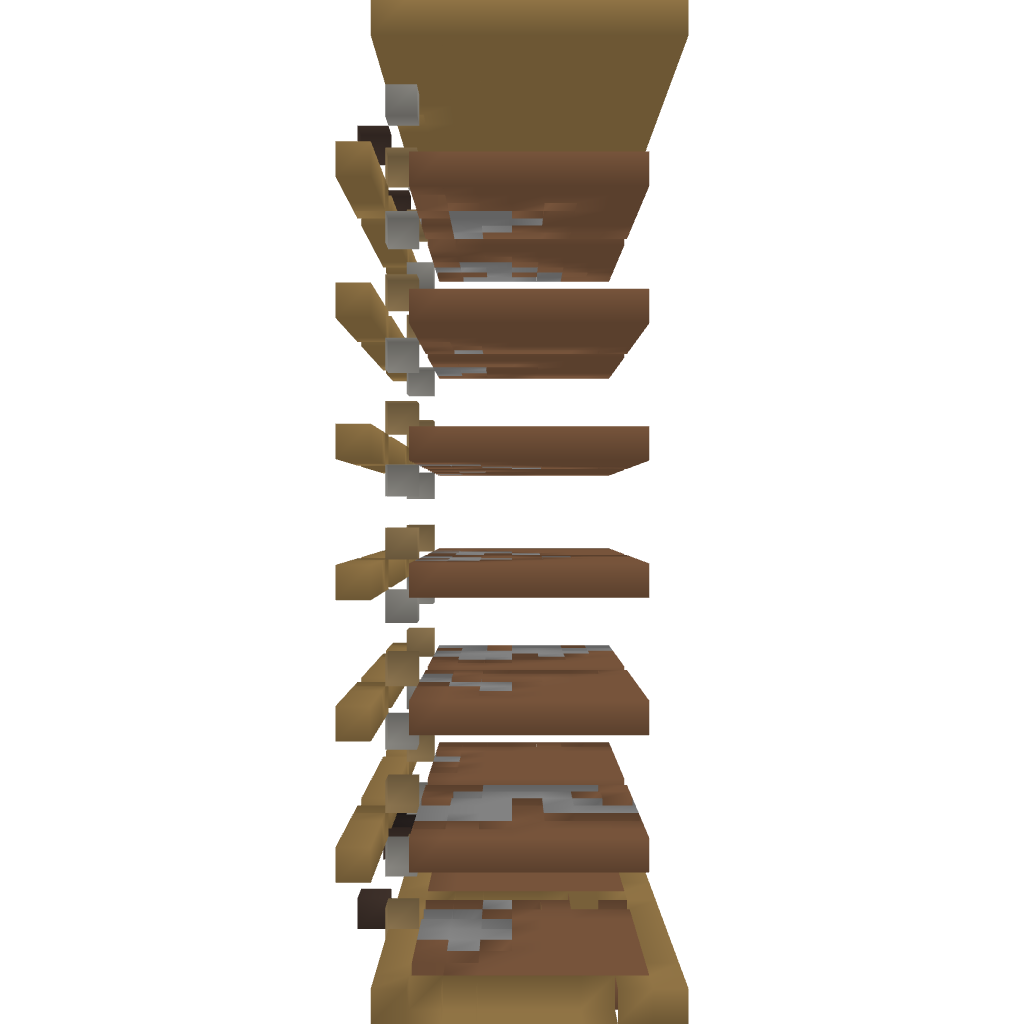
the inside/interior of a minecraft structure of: Rainbow sheep stable